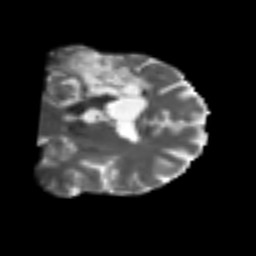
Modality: T2w
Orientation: coronal
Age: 41
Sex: male
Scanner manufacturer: siemens
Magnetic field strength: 3 T
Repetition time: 4.987 s
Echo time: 0.0792 s